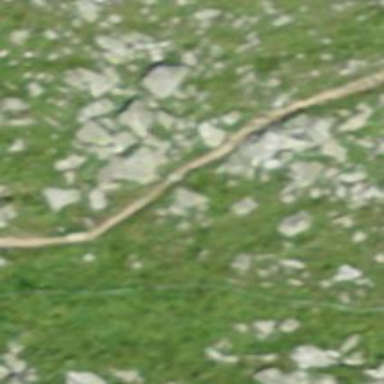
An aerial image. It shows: Path.